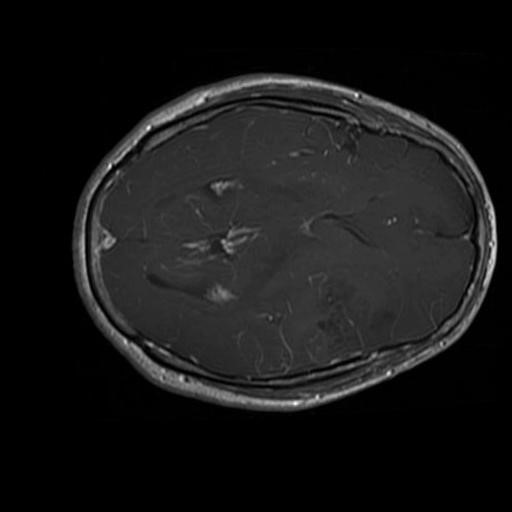
Label: brain_glioma